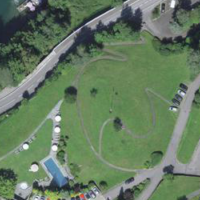
EUNIS habitat code: 55
Species observed at this site:
Eristalis tenax